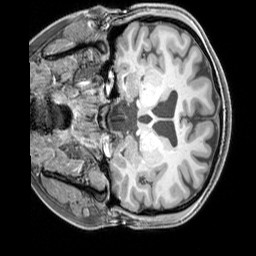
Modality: T1w
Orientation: coronal
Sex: female
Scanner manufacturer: siemens
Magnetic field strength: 3 T
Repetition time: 2.3 s
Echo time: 0.00226 s